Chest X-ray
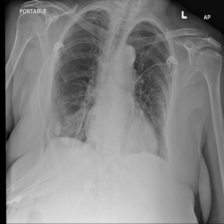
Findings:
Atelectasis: negative
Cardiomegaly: negative
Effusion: negative
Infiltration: negative
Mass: positive
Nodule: negative
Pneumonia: negative
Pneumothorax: positive
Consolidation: negative
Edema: negative
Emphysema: negative
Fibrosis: negative
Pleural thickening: negative
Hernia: negative